Question: Can anybody please help me creating the same horizontal accordian menu with all the tabs default right side with small arrow images on those tabs.
The main idea is to change the arrow directions as and when moving right to left.
I googled jquery accordians but found without arrows.
Thanks in advance
Ramesh.T.

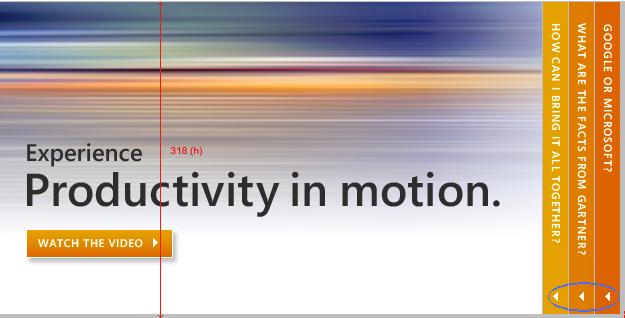
Answer: Here are some good examples of how to do exactly that:
<URL>
<URL>
<URL>
The second link has an extremely basic implementation, good to use as a reference if your not experienced.
Hope that helps!